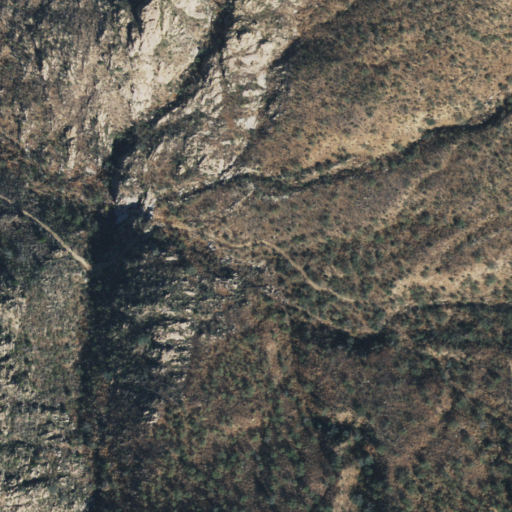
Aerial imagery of depression(s) in Arizona named Chino Basin containing shrub and evergreen forest